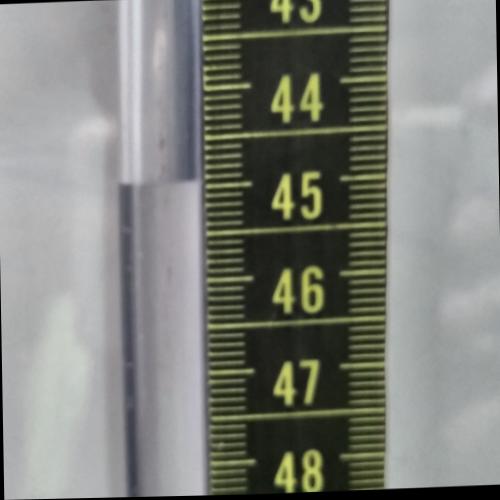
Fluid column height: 44.9 cm